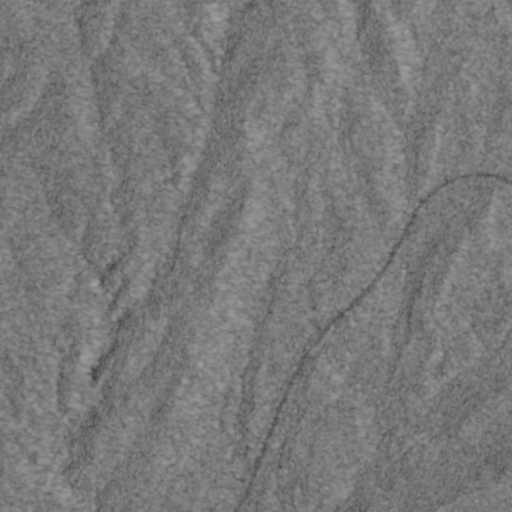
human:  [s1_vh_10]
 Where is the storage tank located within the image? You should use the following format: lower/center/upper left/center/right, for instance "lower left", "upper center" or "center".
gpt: The storage tank is located in the upper right of the image.
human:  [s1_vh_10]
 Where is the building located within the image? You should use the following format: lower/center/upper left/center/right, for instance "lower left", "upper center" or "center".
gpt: The building is located in the upper right of the image.
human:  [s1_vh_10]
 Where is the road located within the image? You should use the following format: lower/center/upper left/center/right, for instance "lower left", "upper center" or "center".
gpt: There is no road in the image.

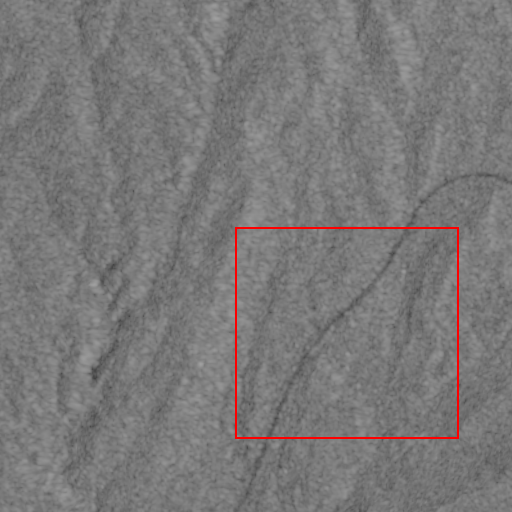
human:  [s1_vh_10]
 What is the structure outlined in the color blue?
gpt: There is no blue outline.
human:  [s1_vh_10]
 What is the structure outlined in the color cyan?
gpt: There is no structure outlined in cyan.